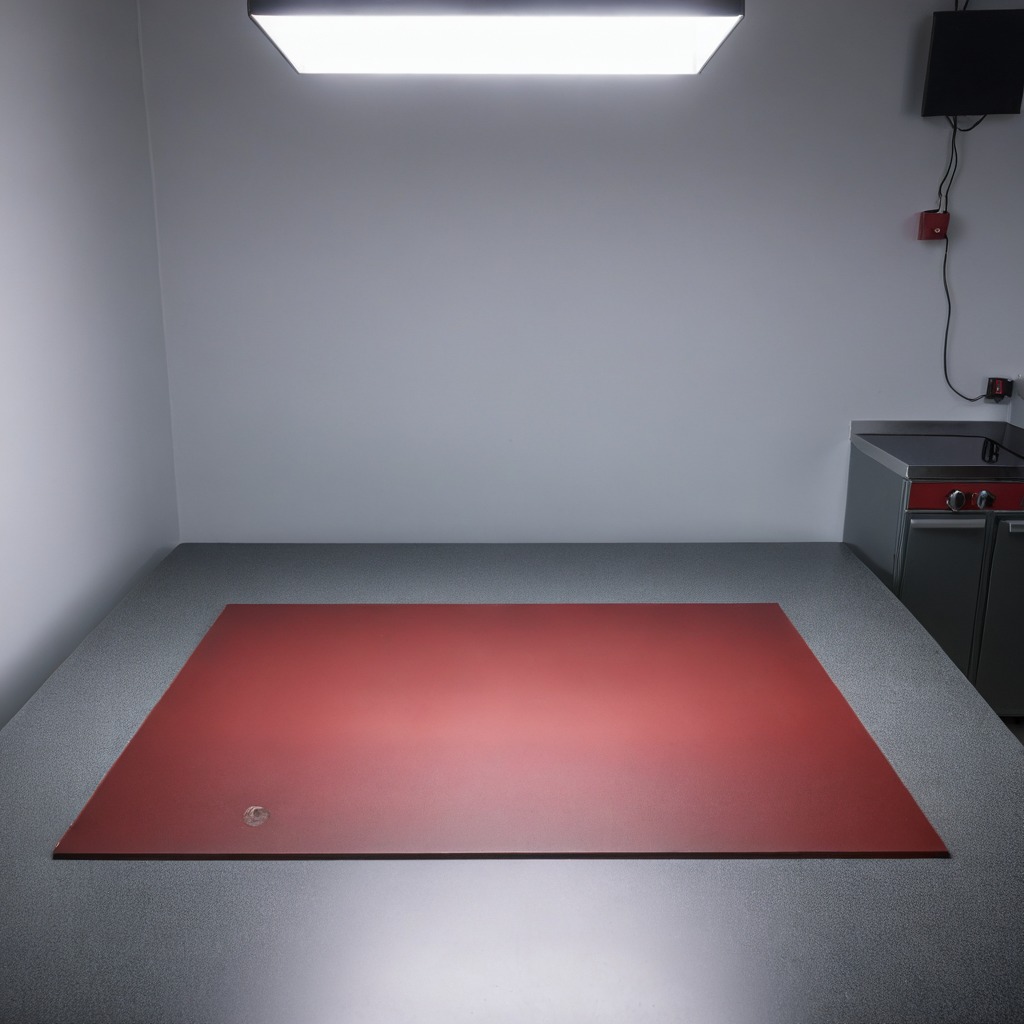
A metal nut lying on the tabletop